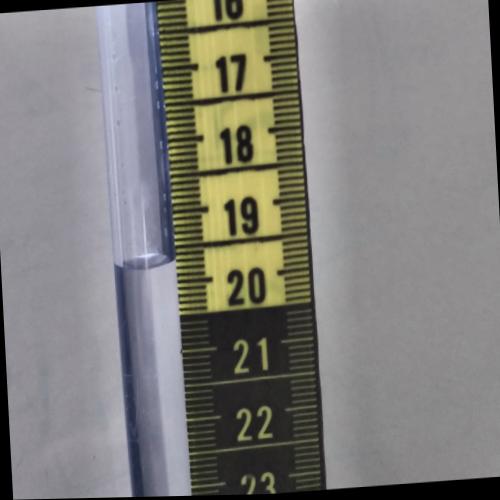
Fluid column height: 19.7 cm